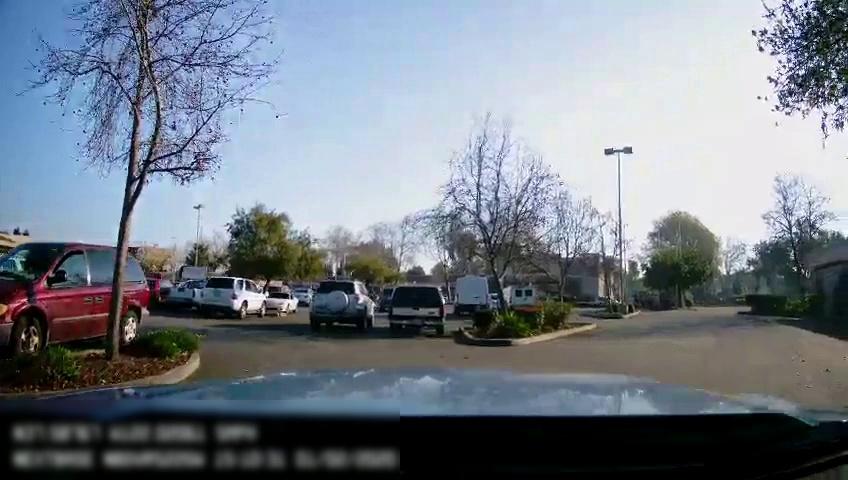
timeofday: Day
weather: Sunny
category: Drivable Space
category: Vehicles | SUV
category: Vehicles | Truck
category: Vehicles | SUV
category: Vehicles | Truck
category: Vehicles | Car
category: Vehicles | Car
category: Vehicles | SUV
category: Vehicles | SUV
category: Vehicles | SUV
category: Vehicles | Car
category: Vehicles | SUV
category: Vehicles | Van
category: Vehicles | SUV
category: Vehicles | SUV